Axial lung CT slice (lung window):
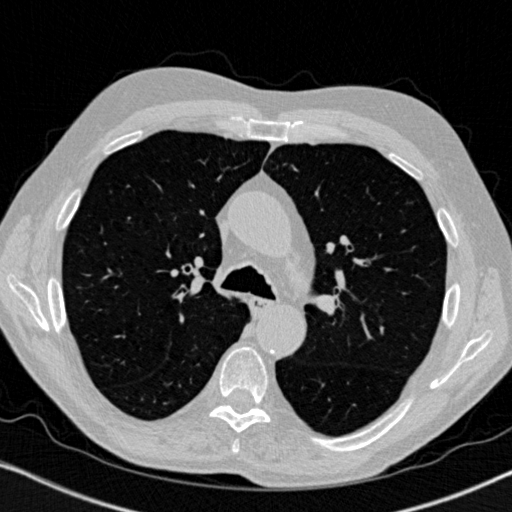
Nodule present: no